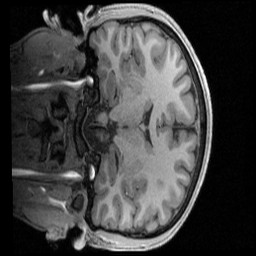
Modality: T1w
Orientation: coronal
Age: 19
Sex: male
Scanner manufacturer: siemens
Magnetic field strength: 3 T
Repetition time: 2.4 s
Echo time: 0.00231 s